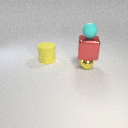
small yellow metal sphere below large red metal cube